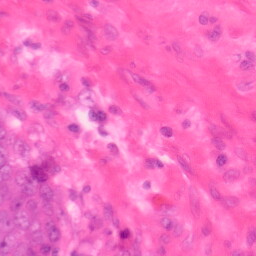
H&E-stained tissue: Colon